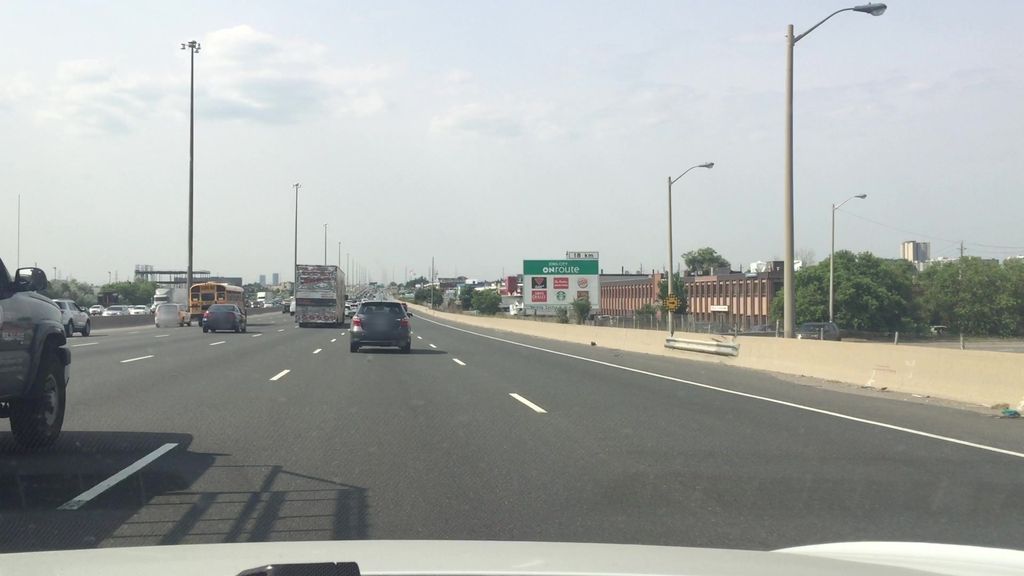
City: toronto